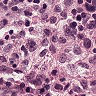
Metastatic tissue present: no